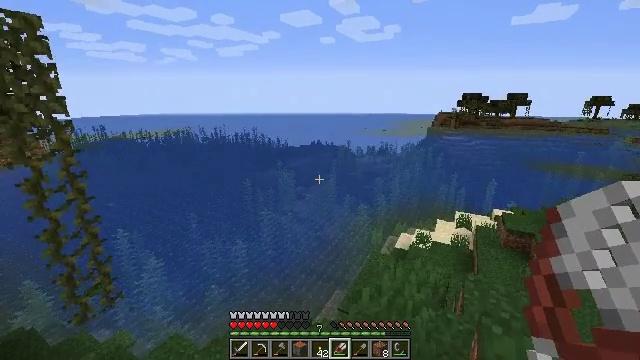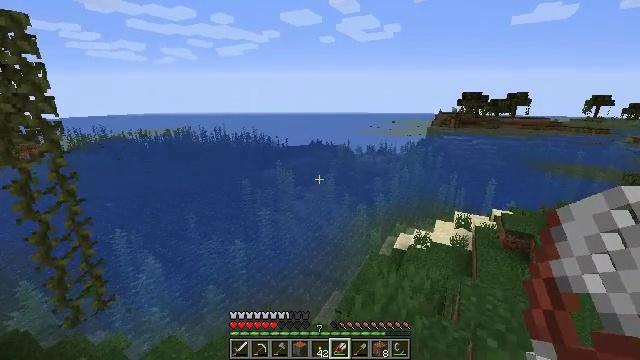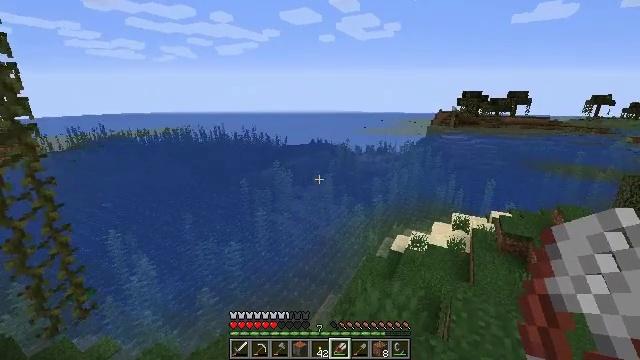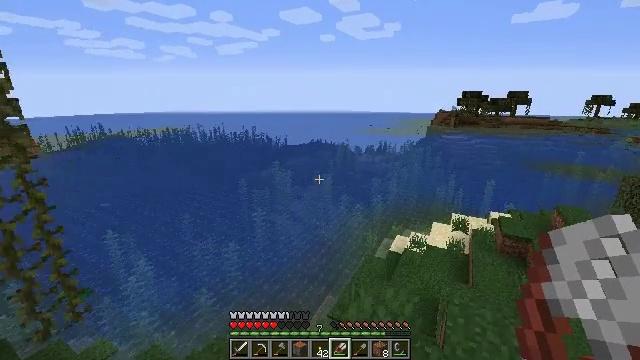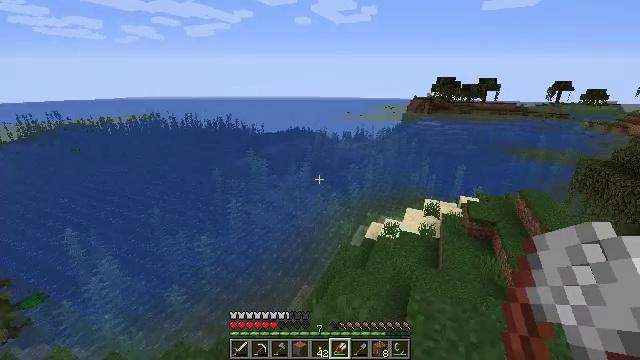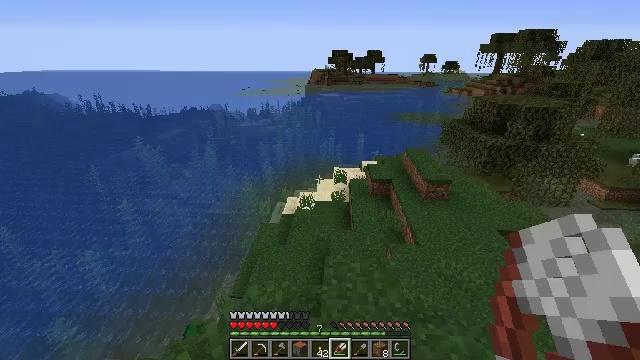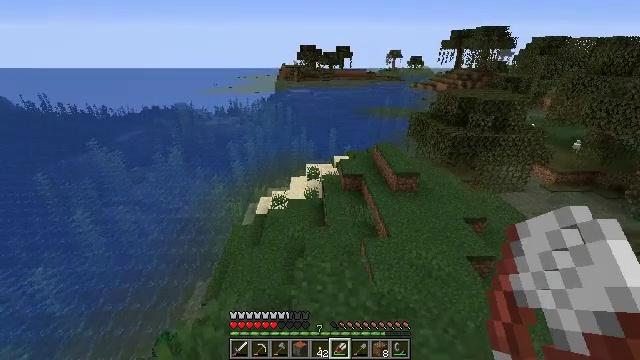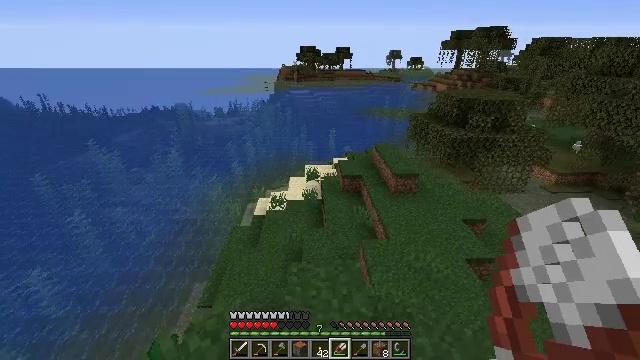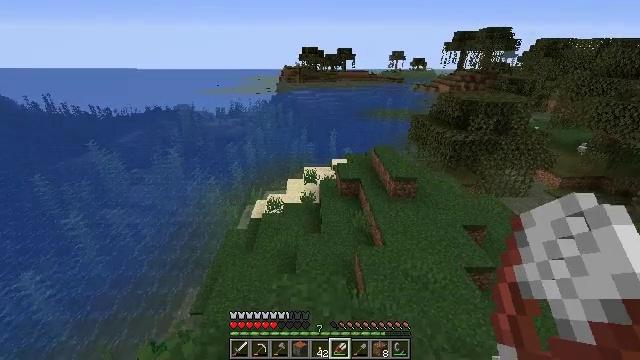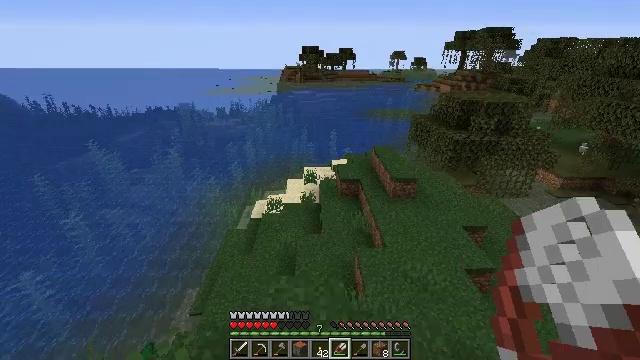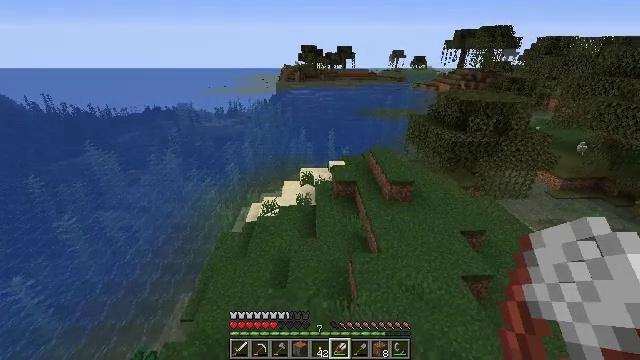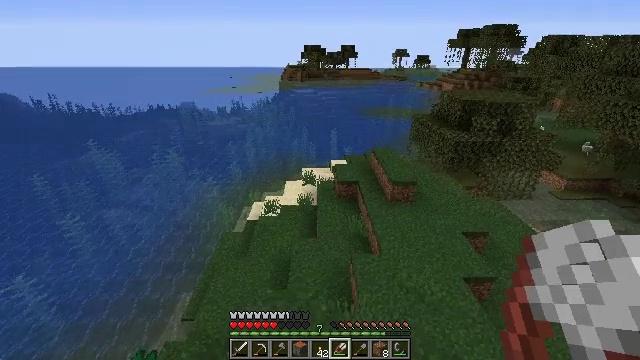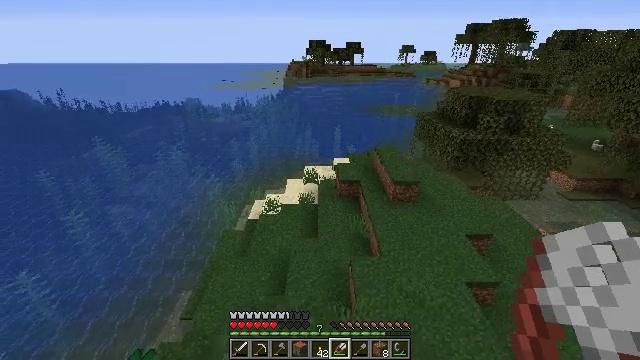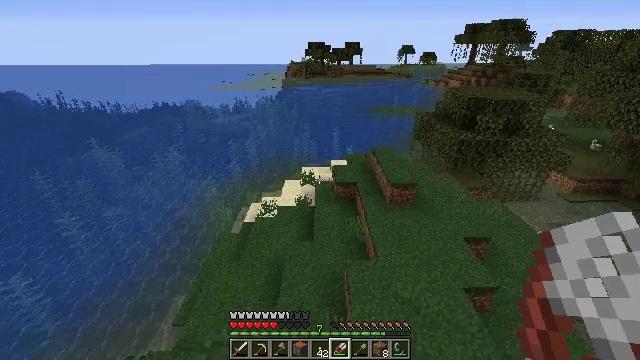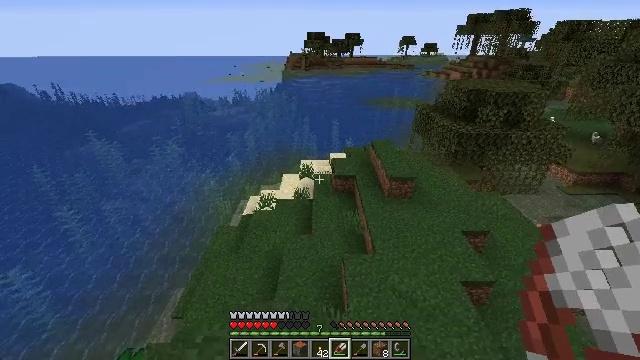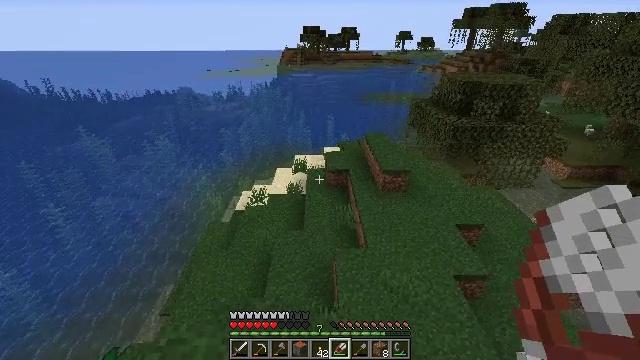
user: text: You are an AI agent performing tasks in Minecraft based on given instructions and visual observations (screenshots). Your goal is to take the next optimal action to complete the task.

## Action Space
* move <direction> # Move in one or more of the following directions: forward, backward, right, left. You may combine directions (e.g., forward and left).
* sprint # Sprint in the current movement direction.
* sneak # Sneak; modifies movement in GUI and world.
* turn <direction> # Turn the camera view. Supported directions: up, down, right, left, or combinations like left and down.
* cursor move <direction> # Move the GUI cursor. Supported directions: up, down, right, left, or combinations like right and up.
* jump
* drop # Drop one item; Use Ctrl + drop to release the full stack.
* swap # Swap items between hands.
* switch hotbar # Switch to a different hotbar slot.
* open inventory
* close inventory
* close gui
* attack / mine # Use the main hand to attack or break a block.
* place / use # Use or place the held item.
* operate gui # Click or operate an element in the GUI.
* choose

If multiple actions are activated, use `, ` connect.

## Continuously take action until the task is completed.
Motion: motion action
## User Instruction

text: Remove shears from the inventory.
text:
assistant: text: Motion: move forward and move right
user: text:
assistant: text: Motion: move forward and move right
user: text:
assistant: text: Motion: move forward and move right
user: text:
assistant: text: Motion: move forward and move right, turn right and down
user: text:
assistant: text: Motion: move forward and move right, turn right and down
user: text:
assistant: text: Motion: move forward and move right, turn right
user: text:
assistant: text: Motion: move forward and move right
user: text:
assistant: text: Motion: move forward and move right
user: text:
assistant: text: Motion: move forward and move right
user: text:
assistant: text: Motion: move forward and move right
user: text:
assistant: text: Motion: move forward and move right
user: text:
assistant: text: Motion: move forward and move right, turn left
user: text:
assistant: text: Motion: move forward and move right
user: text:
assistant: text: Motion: move forward and move right, turn down
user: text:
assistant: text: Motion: move forward and move right, turn down
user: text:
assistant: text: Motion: move forward and move right
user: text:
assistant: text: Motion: move forward and move right
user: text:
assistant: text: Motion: move forward and move right, turn right
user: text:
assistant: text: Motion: move forward and move right, turn right
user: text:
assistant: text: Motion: move forward and move right, turn right
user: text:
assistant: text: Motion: move forward and move right
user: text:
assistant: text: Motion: move forward
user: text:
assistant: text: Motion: move forward
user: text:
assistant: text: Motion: move forward
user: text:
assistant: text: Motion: move forward
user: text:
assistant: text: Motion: move forward
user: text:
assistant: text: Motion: move forward
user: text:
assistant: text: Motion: move forward
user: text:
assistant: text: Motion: move forward
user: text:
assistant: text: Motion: move forward